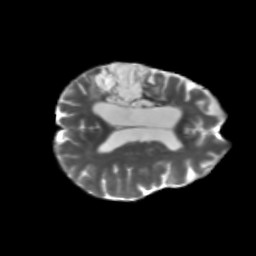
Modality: T2w
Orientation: axial
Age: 63
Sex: female
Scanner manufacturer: siemens
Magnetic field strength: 3 T
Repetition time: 5.47 s
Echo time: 0.0854 s